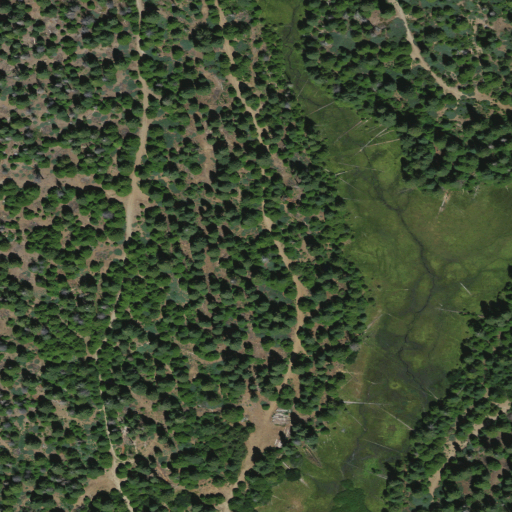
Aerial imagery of plain(s) in California named Lost Meadow containing evergreen forest, herbaceous wetlands, and woody wetlands